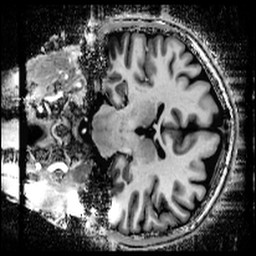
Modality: T1w
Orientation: coronal
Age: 49
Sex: female
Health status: healthy
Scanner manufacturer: siemens
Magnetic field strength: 9.4 T
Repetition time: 9 s
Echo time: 0.0023 s